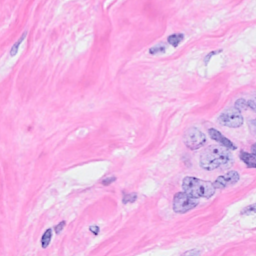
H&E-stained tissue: Breast